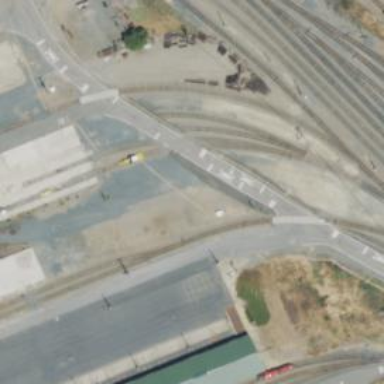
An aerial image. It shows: Railway level crossing.